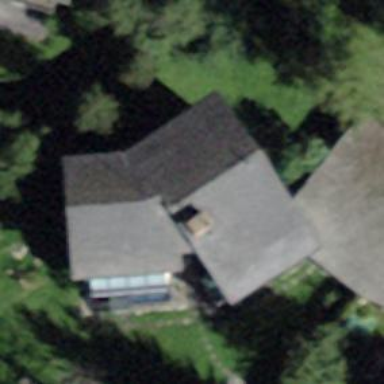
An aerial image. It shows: Building with tiled roof.